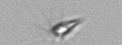
Label: Calciopappus